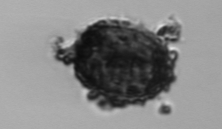
Label: Thalassiosira_TAG_external_detritus